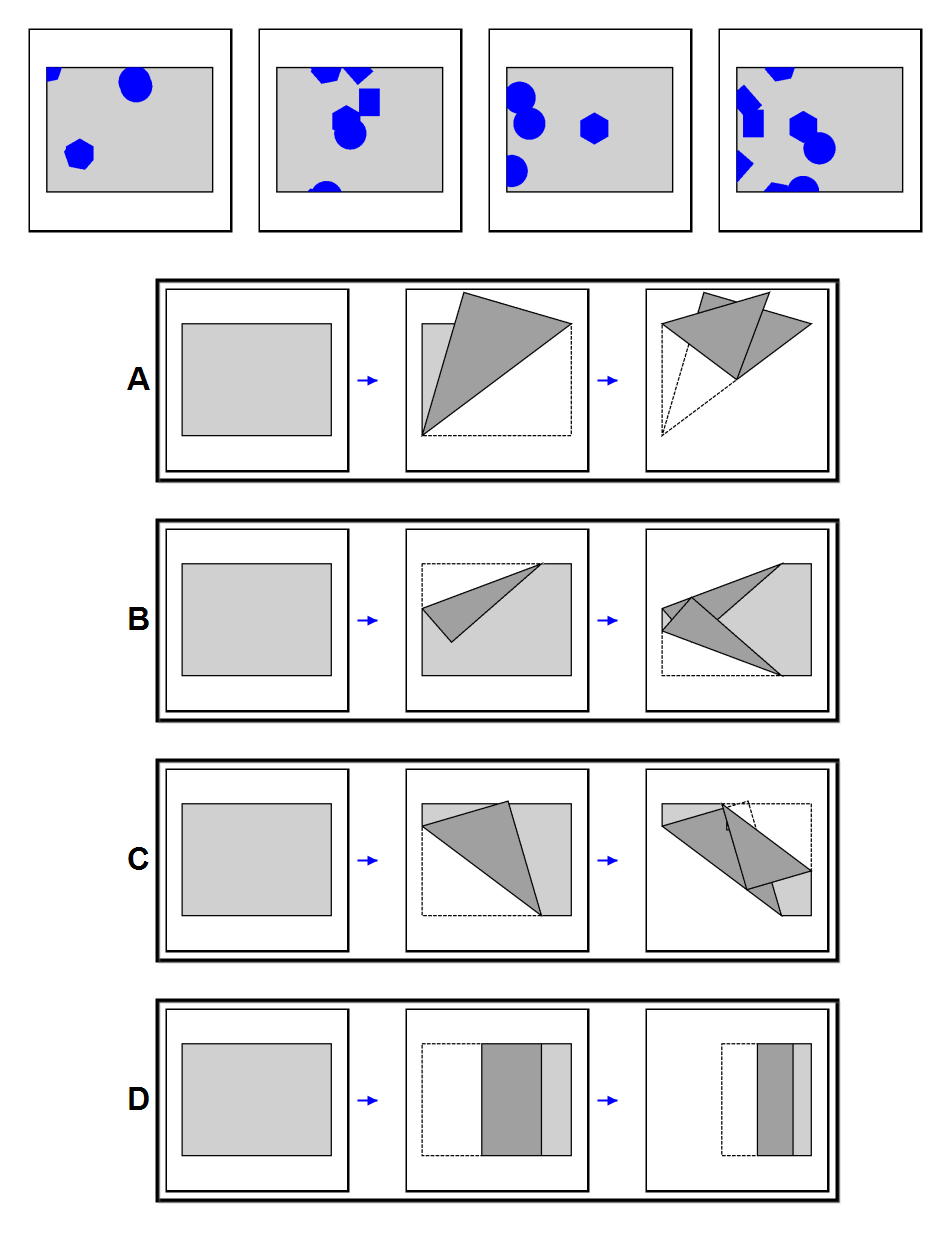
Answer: B